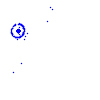
Particle: pion